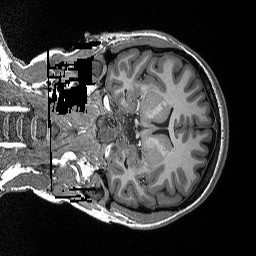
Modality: T1w
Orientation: coronal
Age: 21
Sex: female
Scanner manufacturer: siemens
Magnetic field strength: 3 T
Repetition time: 2.3 s
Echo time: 0.00298 s